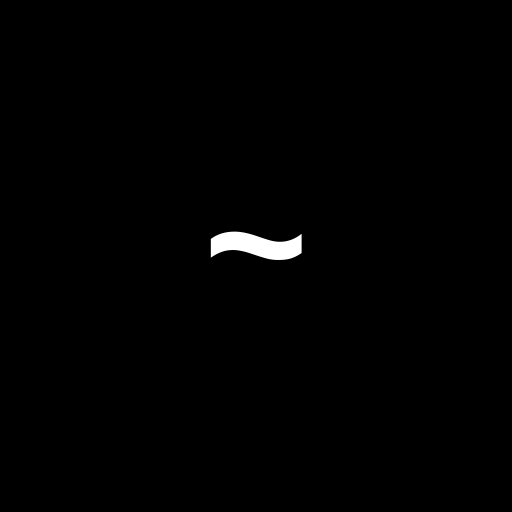
Character: ~
Unicode: U+007E (TILDE)